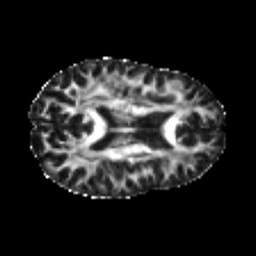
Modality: FA
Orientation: axial
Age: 24
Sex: female
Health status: healthy
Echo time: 0.074 s